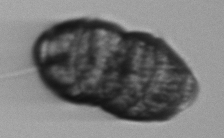
Label: Margalefidinium